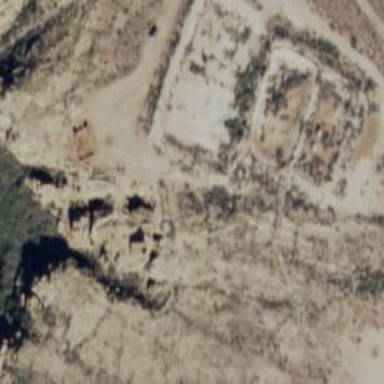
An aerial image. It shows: Archaeological site with historical significance.